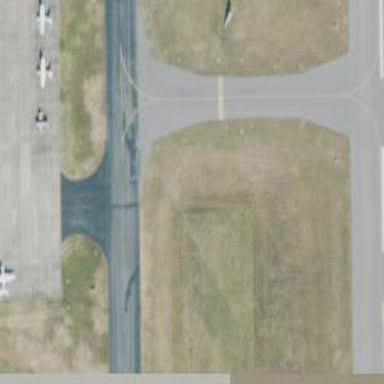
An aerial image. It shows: Image of taxiway at airport.